Interaction volume radius: 10 \u00c5
Interaction volume height: 25 \u00c5
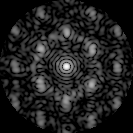
Disorder parameter: 0.5671